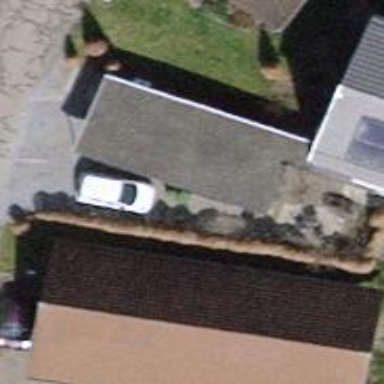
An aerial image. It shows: Small solar photovoltaic panel generator installed on roof.